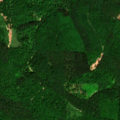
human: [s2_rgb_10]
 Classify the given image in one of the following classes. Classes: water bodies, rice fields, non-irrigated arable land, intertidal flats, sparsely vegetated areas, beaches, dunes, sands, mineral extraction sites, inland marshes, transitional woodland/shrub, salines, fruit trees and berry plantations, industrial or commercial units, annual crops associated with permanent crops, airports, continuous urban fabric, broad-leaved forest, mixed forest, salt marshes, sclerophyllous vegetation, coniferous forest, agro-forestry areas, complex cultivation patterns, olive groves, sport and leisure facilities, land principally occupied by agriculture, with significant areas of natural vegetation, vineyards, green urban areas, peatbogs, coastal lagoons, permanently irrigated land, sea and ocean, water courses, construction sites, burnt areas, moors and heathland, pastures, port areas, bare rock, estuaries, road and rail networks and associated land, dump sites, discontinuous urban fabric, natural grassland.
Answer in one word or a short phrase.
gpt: broad-leaved forest, mixed forest